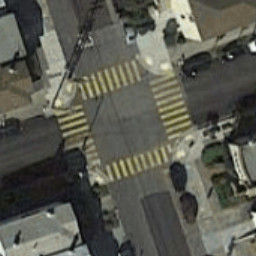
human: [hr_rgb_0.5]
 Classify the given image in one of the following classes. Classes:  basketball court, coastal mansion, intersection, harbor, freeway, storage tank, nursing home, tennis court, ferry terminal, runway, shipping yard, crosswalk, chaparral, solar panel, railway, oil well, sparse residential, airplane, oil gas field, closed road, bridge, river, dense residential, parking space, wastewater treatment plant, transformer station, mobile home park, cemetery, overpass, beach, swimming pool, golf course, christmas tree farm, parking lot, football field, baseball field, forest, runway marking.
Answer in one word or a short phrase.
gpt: crosswalk